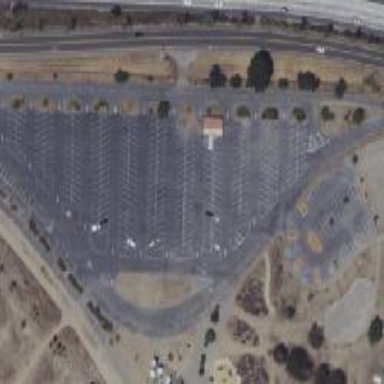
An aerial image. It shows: Parking area with surface.